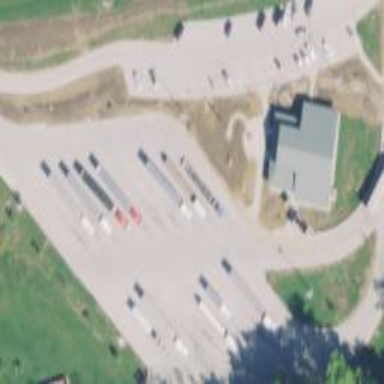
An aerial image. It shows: Rest area along the road.